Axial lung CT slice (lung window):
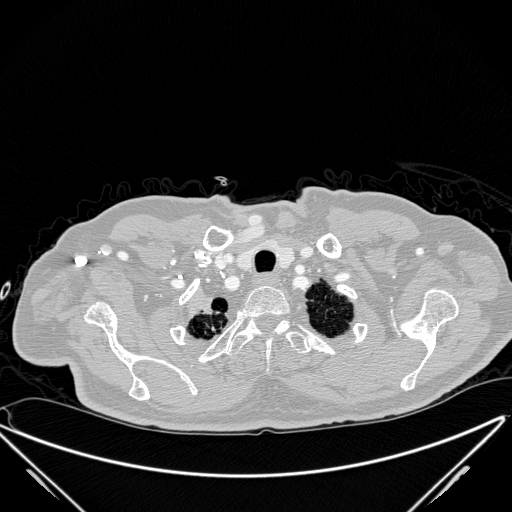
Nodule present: no